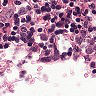
Metastatic tissue present: yes